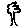
Label: tree